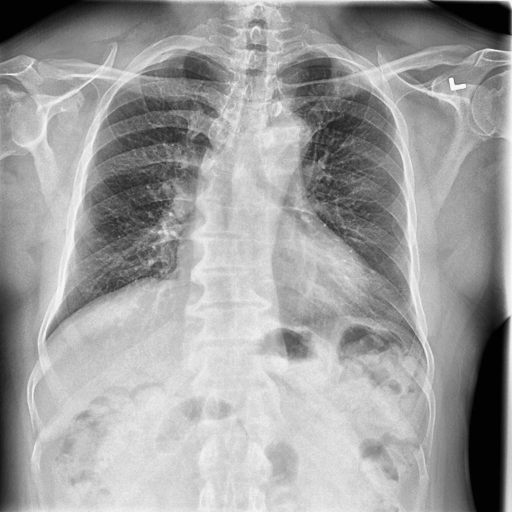
Finding: NORMAL